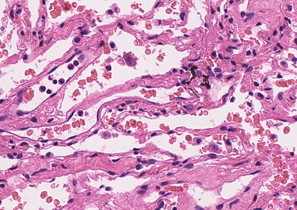
Tumor epithelial tissue: no
Tumor-associated stroma tissue: no
Normal tissue: yes